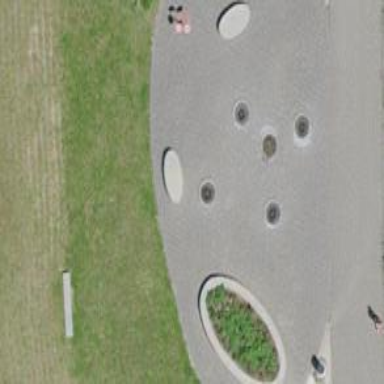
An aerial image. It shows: Splash pad fountain.